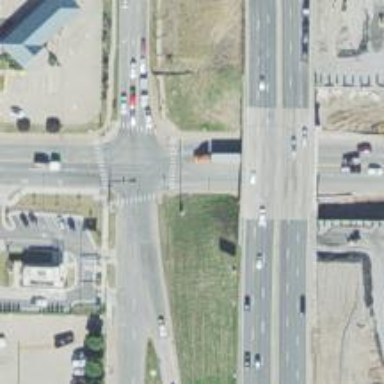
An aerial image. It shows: Marked crossing with zebra markings.